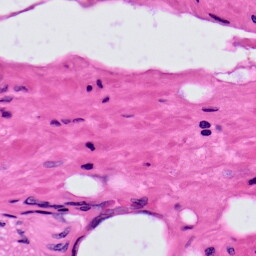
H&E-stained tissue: Prostate